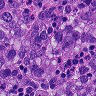
Metastatic tissue present: yes